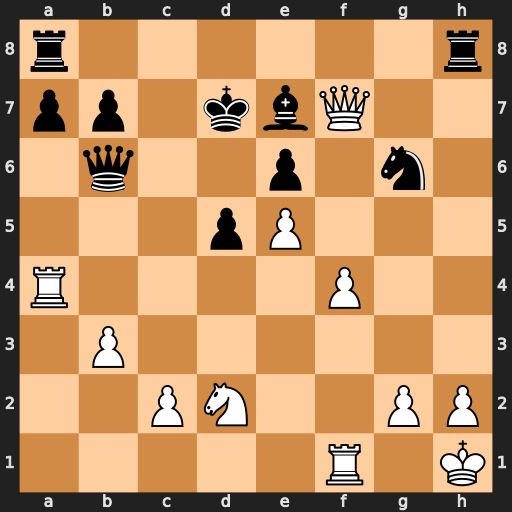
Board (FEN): r6r/pp1kbQ2/1q2p1n1/3pP3/R4P2/1P6/2PN2PP/5R1K
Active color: w
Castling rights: -
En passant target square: -
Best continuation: Qxg6 Qe3 Nf3